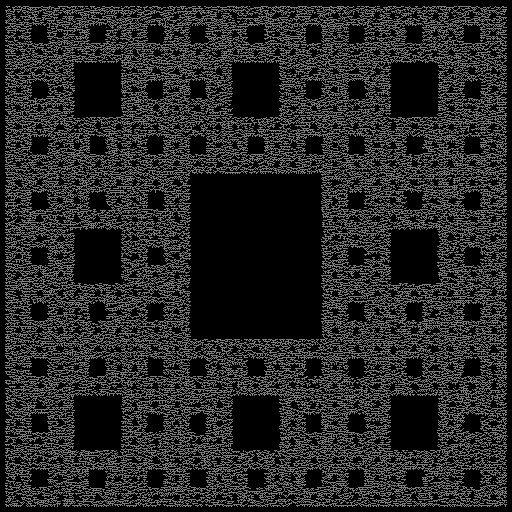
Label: sierpinski_carpet